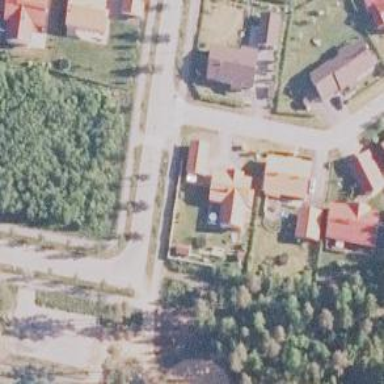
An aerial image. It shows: Residential road with separate sidewalks and separate cycleway.